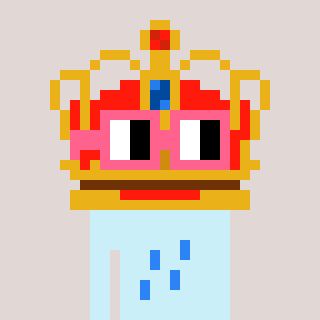
a pixel art character with square pink glasses, a crown-shaped head and a cold-colored body on a warm background